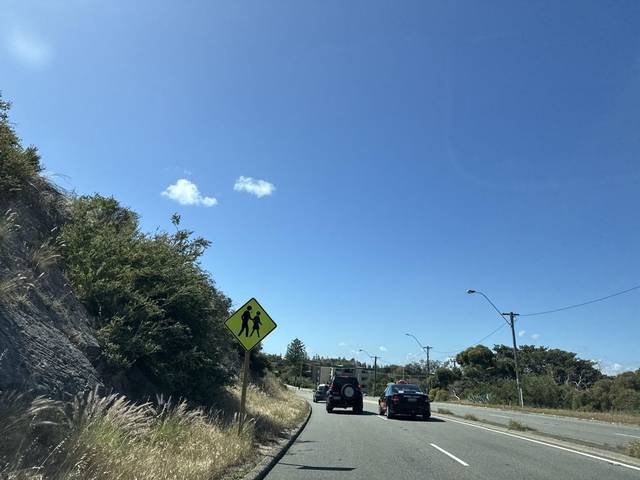
Region: Australia
Coordinates: -32.016, 115.755